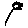
Label: flower